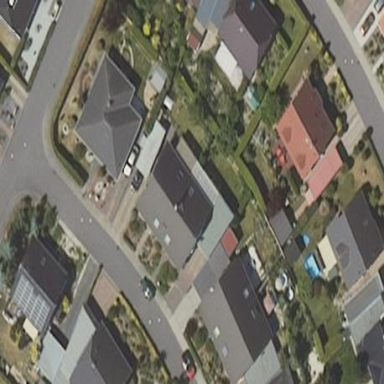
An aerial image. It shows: Residential area.